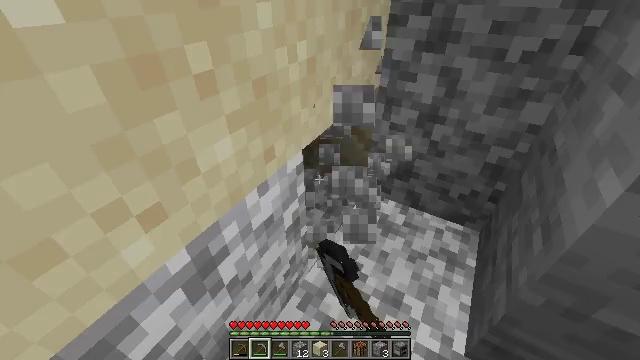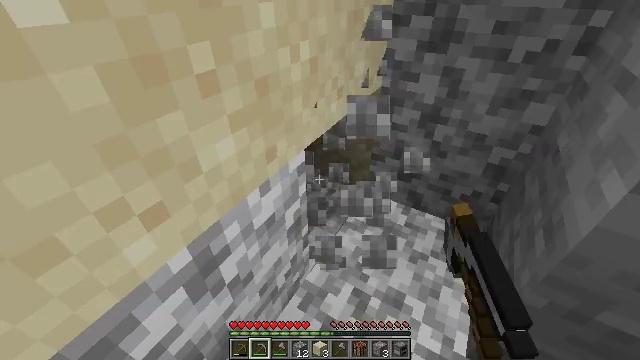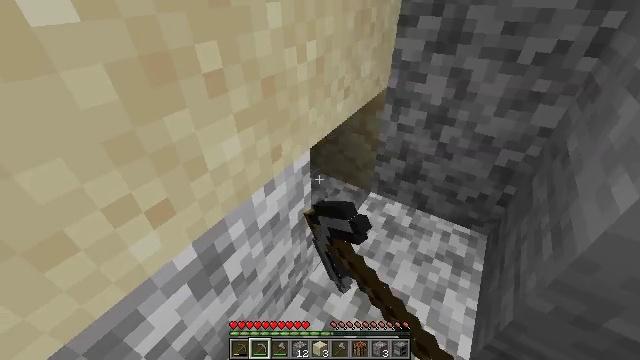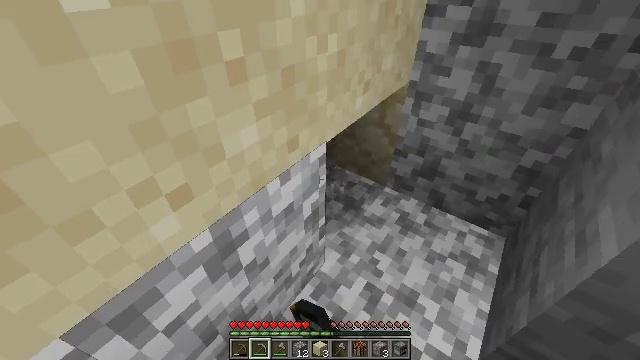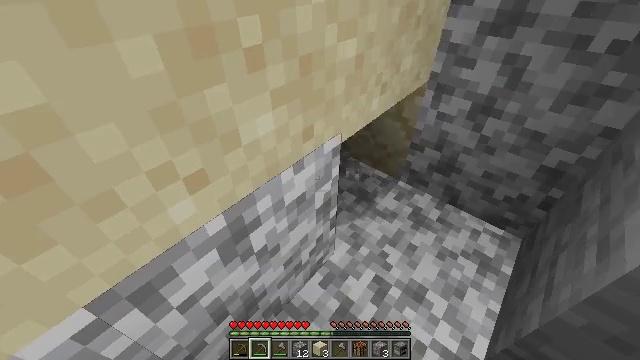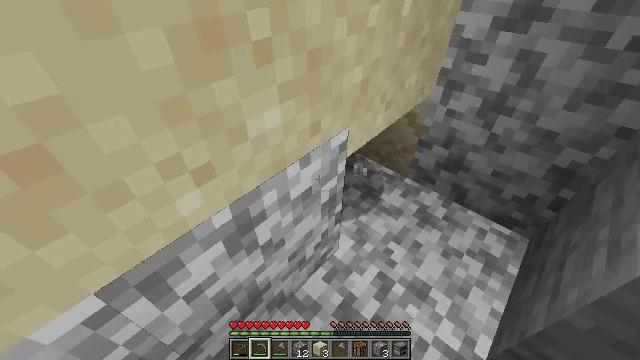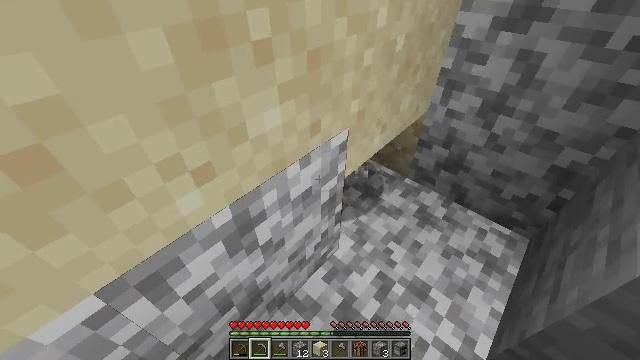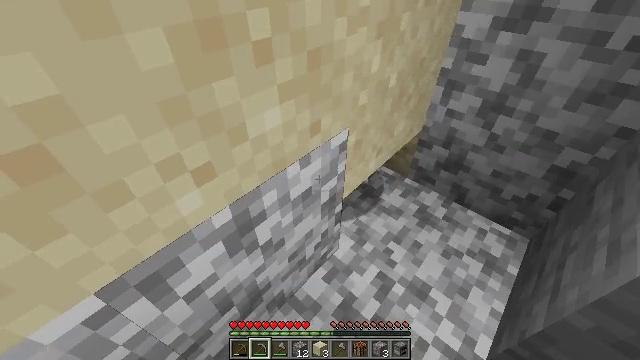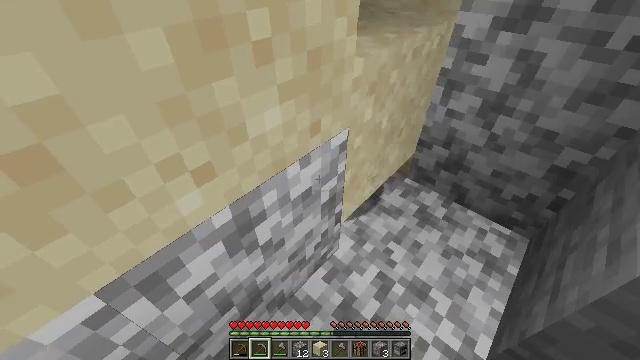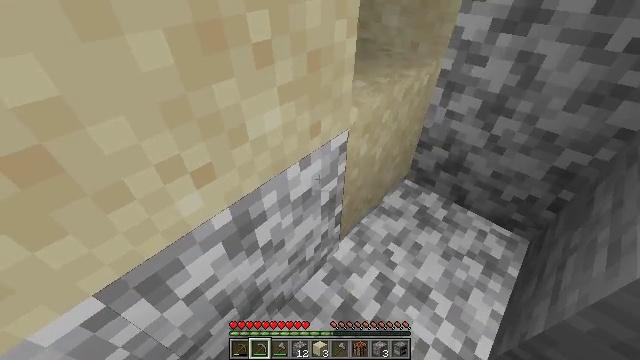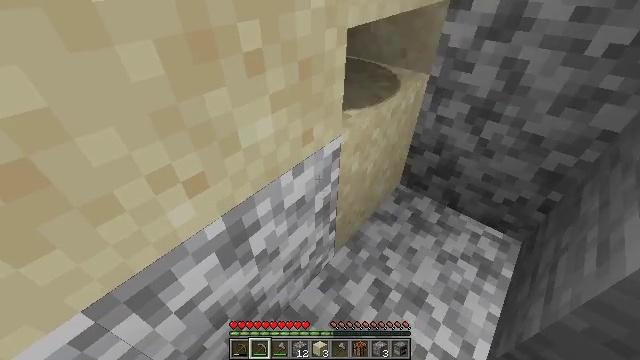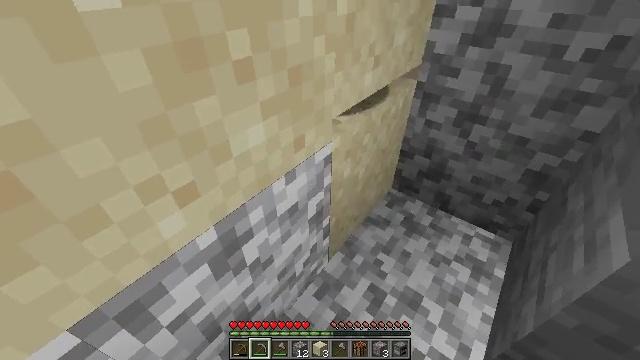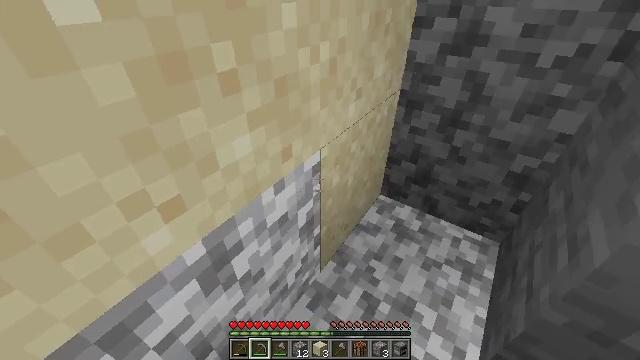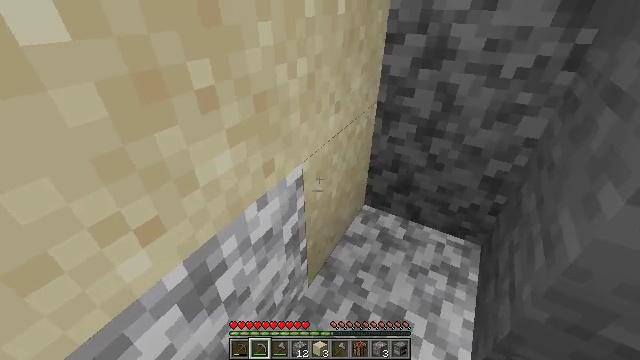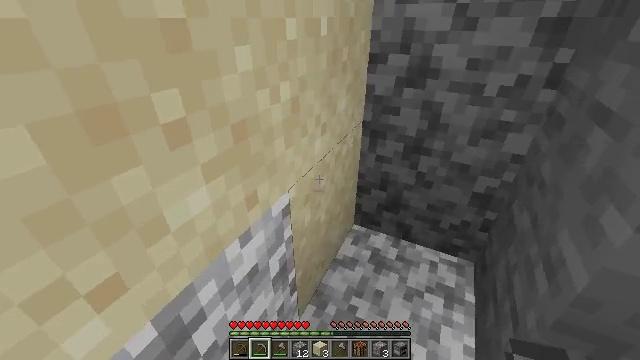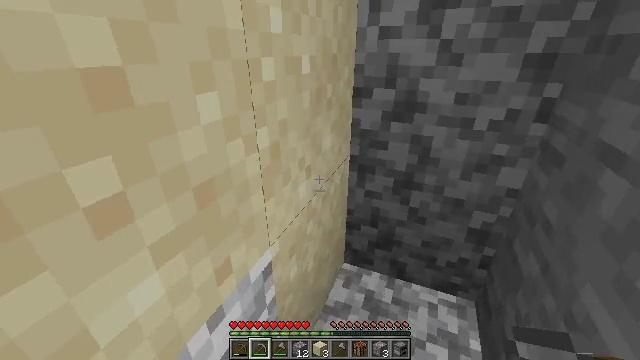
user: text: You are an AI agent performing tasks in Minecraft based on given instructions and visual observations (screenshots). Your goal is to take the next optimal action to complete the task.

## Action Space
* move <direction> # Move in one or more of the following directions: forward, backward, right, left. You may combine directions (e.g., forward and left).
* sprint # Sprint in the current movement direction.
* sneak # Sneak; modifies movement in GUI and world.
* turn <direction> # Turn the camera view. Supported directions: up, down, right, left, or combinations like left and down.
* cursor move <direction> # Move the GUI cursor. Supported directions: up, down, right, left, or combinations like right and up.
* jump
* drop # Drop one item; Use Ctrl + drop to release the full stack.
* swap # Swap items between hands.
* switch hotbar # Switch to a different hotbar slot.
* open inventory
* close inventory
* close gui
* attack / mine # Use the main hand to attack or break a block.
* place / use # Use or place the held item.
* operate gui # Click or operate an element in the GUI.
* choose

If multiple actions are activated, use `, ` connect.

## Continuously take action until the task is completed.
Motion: motion action
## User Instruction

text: Gather sand from the desert.
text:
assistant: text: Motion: attack / mine
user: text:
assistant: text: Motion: turn left, attack / mine
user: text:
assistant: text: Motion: turn left and down
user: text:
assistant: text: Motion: turn left and down
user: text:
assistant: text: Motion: turn left and down
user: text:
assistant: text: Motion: no_op
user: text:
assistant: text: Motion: no_op
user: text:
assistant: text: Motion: no_op
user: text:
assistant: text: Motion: no_op
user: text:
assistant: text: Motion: turn right and up
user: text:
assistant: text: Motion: turn right and up
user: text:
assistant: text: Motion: turn right and up
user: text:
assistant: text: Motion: turn right and up
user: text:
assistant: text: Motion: move forward, turn right and up
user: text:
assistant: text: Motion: move forward, turn right and up
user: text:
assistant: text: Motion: move forward, turn up
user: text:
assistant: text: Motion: move forward, turn right and up
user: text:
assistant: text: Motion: move forward, turn up
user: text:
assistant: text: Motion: move forward
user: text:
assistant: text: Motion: move forward
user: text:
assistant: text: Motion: turn left
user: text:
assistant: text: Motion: turn left
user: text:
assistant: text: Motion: turn left and up
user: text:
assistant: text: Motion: turn left and up
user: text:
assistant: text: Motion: turn left and up
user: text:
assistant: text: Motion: turn left and up
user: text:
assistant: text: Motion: turn left and up
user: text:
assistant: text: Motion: turn left and up
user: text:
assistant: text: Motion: turn left and up
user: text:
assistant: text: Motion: turn up